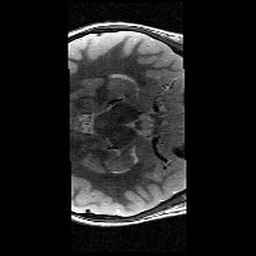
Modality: T2w
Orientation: axial
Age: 10
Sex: male
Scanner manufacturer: siemens
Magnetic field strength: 3 T
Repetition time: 9.23 s
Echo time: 0.067 s